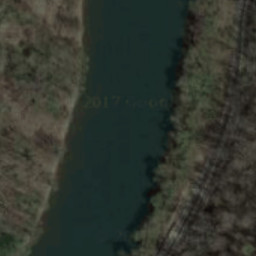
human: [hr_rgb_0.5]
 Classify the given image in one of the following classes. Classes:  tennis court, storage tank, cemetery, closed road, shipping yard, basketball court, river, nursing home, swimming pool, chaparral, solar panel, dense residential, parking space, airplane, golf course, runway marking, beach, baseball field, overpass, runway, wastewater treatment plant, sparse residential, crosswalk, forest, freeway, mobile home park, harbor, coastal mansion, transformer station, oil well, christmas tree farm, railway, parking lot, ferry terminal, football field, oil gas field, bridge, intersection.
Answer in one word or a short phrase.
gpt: river